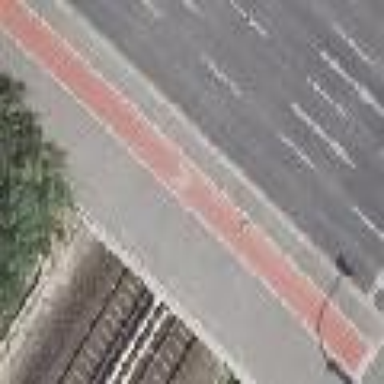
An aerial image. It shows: Designated cycleway area.